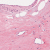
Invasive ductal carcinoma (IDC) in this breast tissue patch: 0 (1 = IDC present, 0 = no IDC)